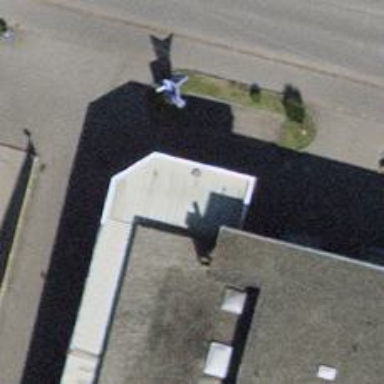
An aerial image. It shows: Fuel station.